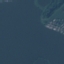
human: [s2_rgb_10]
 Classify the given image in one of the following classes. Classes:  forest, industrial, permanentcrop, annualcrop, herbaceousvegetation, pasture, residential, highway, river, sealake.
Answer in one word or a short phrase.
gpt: SeaLake